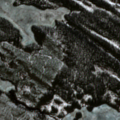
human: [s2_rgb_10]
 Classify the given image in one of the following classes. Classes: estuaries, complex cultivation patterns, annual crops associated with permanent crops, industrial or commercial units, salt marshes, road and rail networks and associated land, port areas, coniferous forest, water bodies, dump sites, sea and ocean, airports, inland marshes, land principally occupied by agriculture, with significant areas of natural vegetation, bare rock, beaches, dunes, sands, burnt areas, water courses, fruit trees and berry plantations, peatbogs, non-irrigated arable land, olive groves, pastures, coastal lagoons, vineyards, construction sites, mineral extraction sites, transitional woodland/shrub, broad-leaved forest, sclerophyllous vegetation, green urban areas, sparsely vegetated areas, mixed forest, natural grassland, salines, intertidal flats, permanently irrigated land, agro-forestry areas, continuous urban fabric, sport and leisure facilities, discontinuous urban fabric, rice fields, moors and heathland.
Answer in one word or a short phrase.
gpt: coniferous forest, transitional woodland/shrub, water bodies